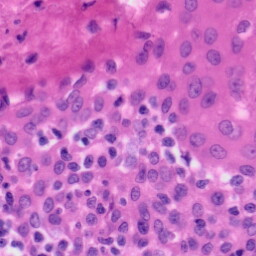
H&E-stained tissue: Tonsil